Aerial crown-view tile of a tropical tree (Barro Colorado Island, Panama), acquired 20250915:
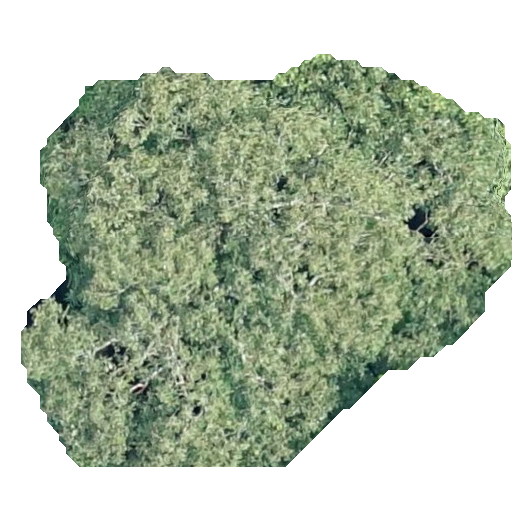
Species: Dipteryx oleifera
GBIF accepted scientific name: Dipteryx oleifera
Crown area: 223.555 m²